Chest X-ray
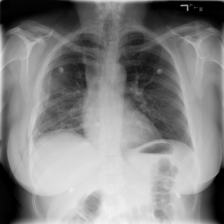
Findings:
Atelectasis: negative
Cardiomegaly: negative
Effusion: negative
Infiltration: negative
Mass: negative
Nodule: negative
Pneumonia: negative
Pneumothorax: negative
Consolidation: negative
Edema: negative
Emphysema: negative
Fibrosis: negative
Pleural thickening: negative
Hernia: negative